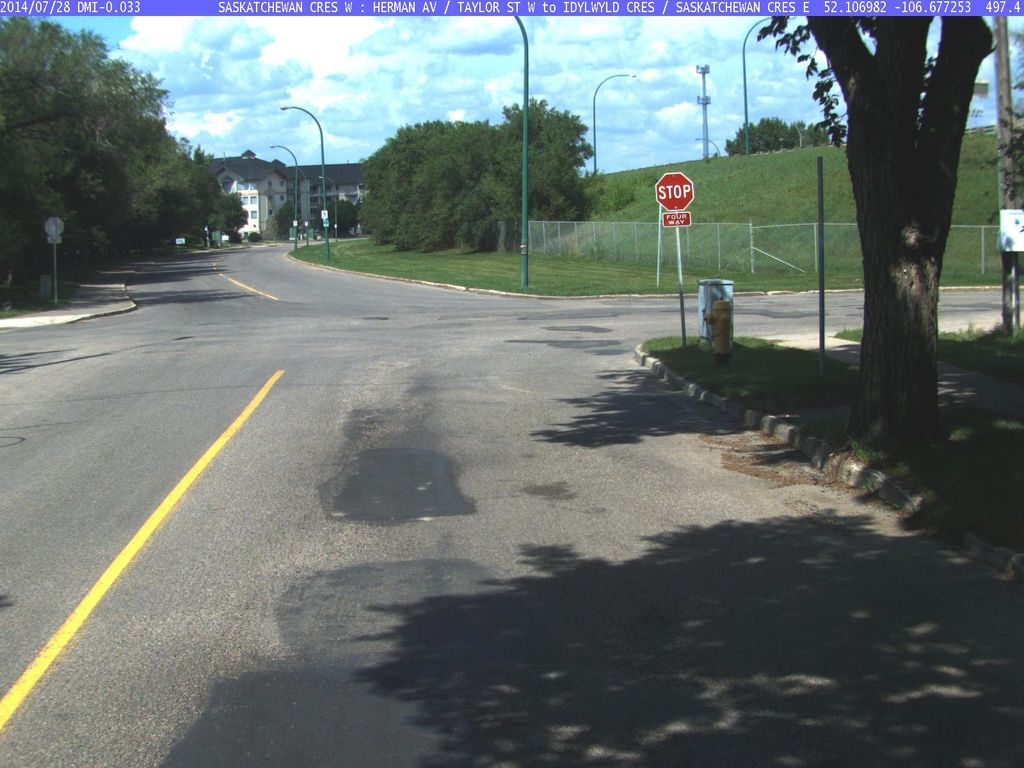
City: saskatoon